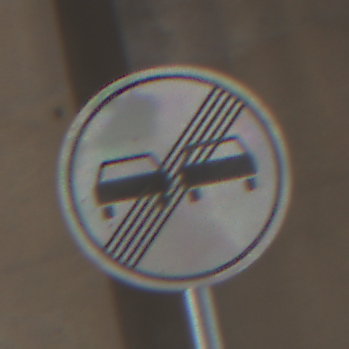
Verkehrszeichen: EndeUeberholverbot
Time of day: Midday
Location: Roofed (Beach)
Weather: Overcast
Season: NotSpecified
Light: Natural